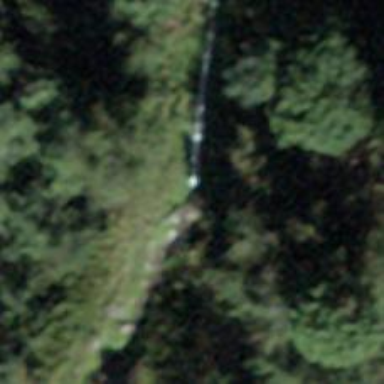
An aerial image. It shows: Culvert tunnel.